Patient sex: F
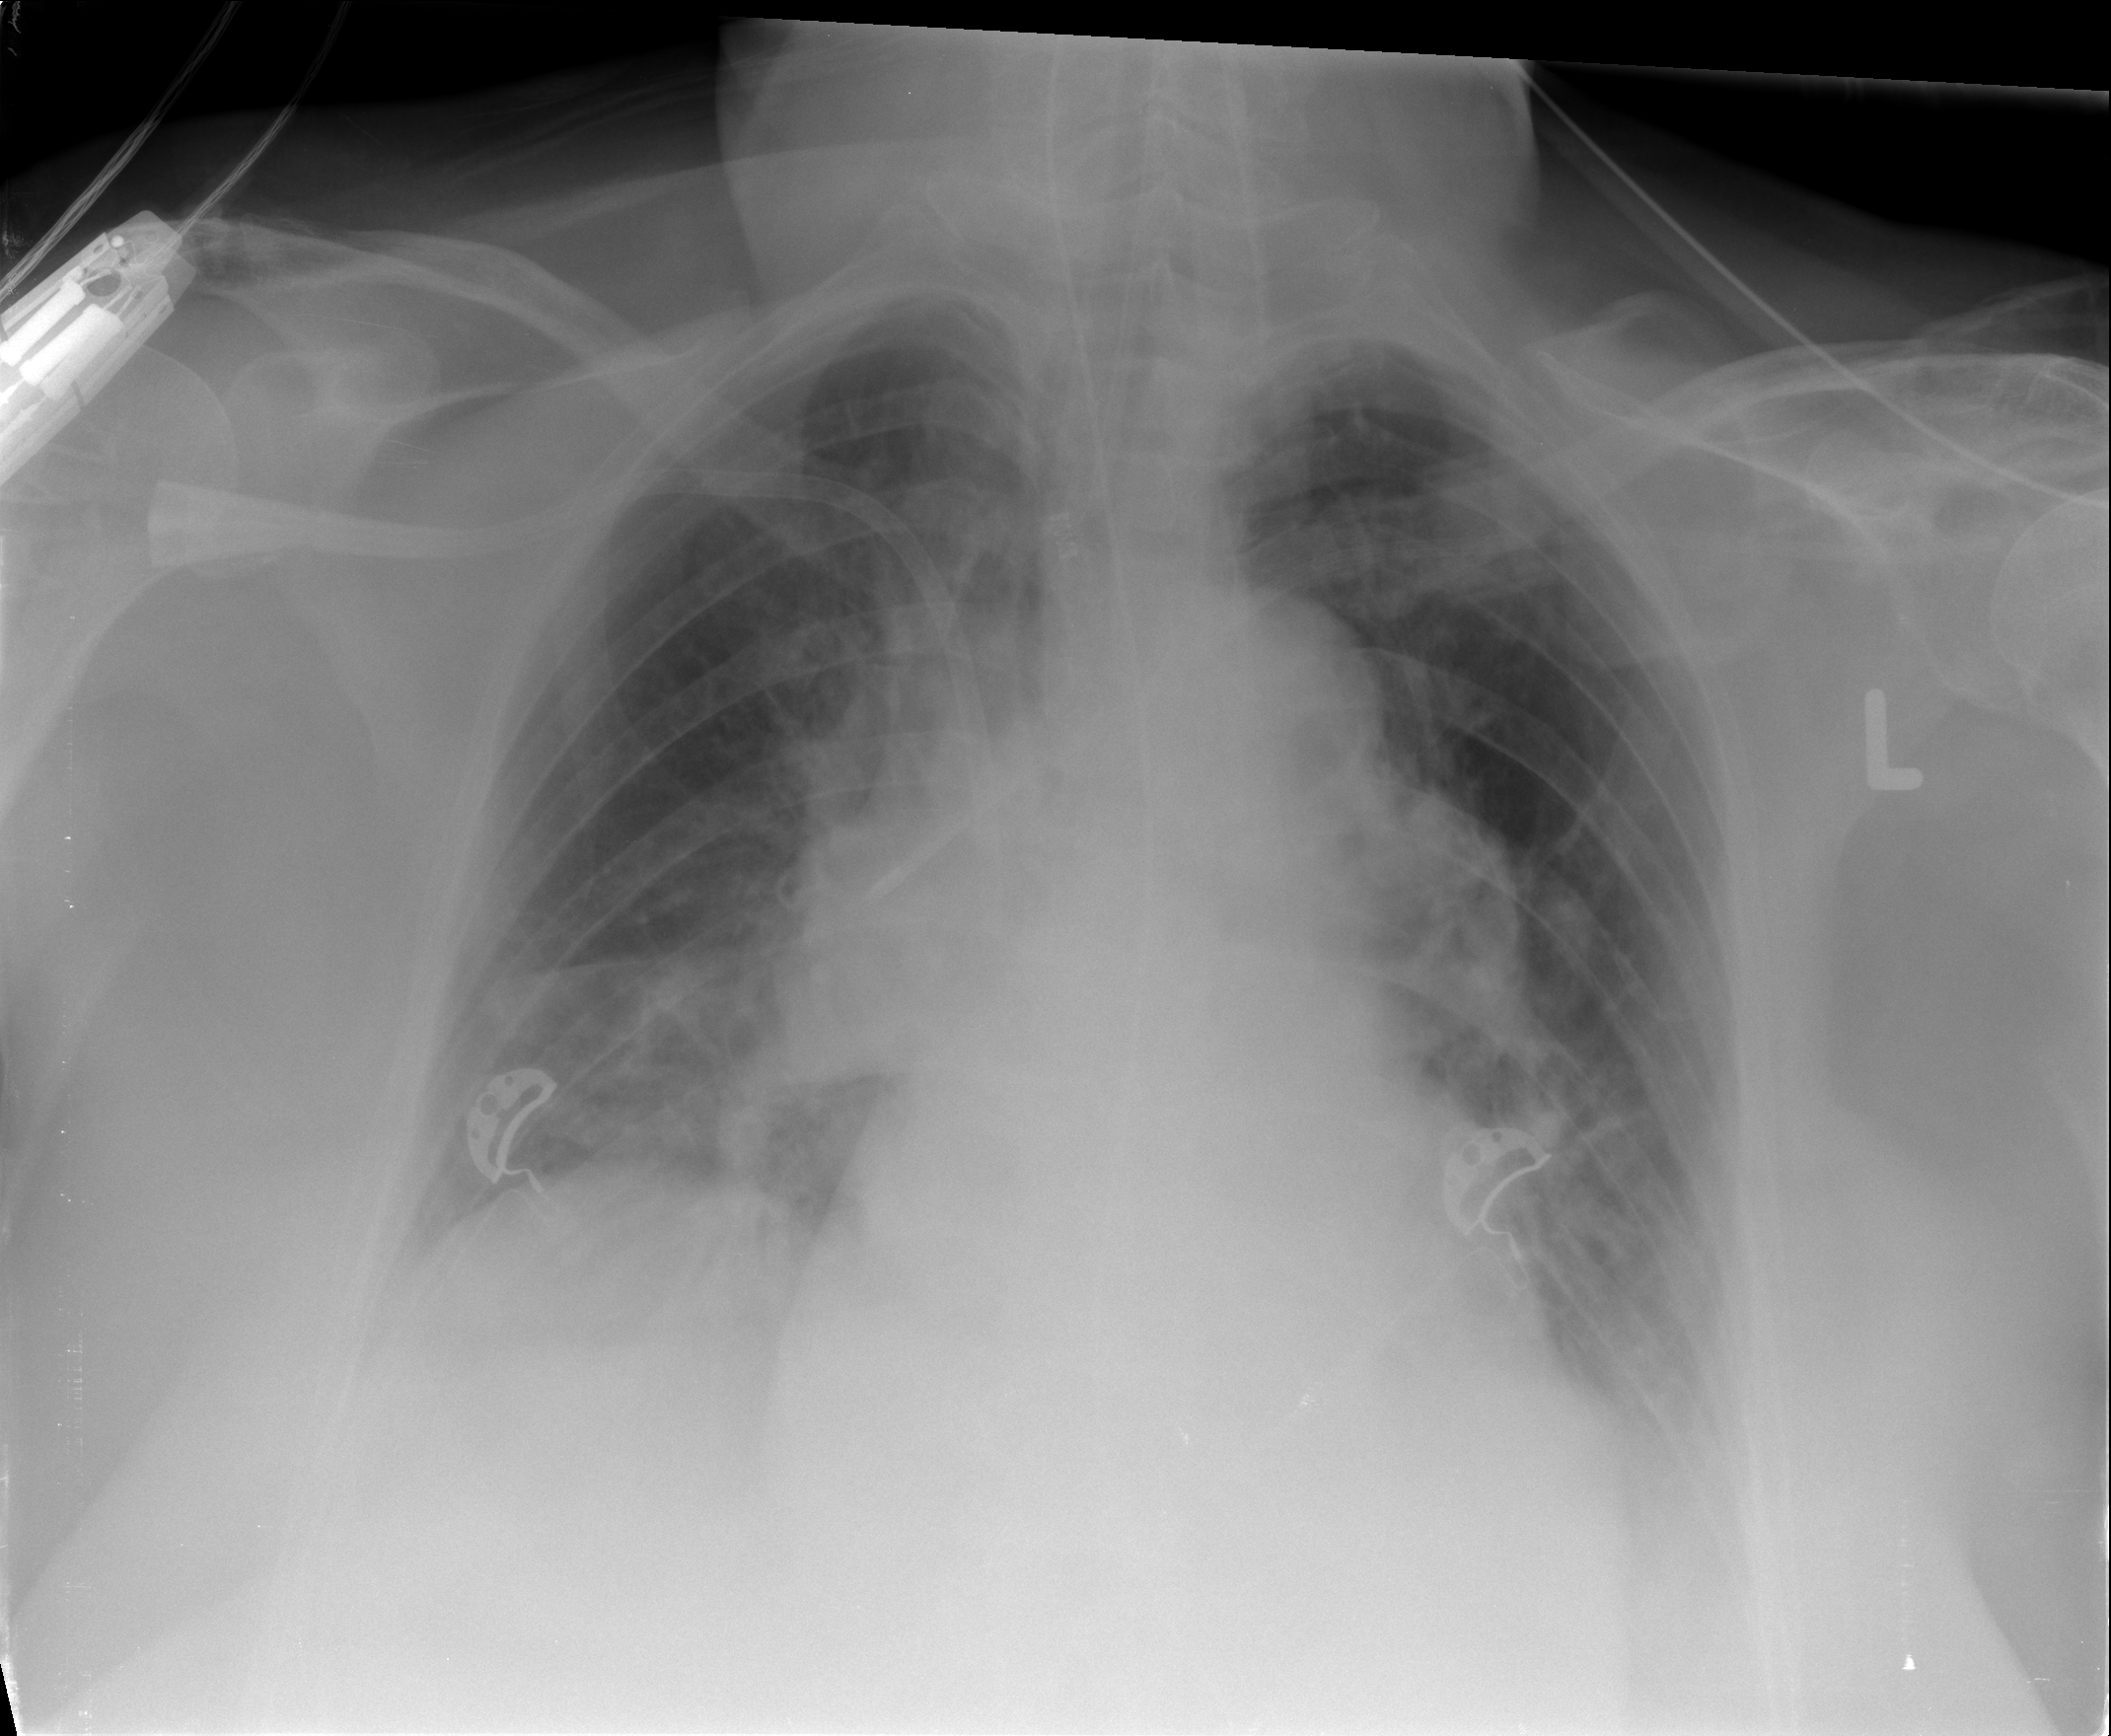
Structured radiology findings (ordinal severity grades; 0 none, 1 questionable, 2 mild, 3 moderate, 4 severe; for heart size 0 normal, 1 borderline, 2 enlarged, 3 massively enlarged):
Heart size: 1
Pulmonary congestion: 2
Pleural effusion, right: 0
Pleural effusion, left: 1
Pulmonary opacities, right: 2
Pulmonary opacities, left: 1
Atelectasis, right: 2
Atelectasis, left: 2